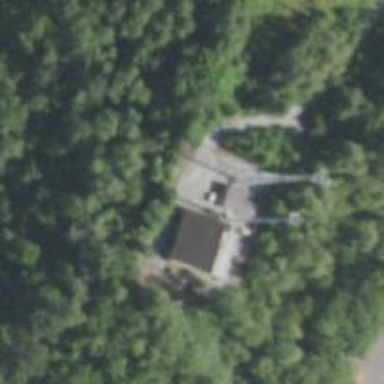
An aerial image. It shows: Communication mast tower.